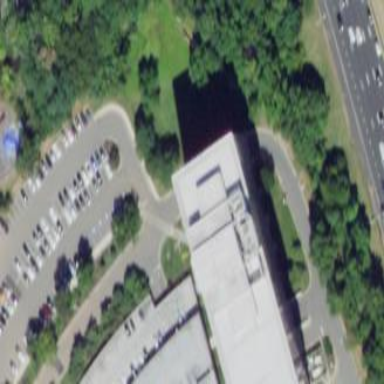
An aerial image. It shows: Office building.